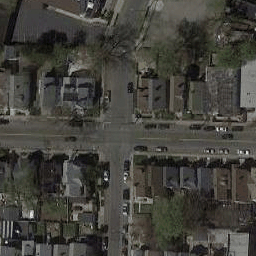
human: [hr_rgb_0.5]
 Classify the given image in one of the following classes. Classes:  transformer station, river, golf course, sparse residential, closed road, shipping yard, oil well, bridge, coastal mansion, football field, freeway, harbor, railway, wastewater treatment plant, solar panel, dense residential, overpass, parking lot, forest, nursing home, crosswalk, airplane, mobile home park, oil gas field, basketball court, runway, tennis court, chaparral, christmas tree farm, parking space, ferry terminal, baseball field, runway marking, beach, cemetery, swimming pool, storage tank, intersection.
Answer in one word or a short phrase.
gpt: intersection